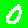
Digit: 0